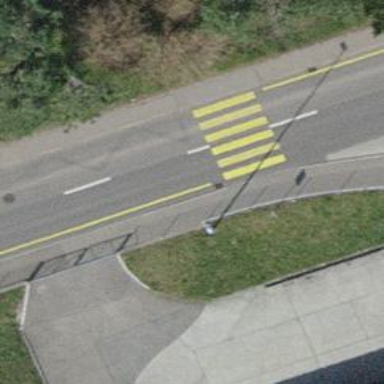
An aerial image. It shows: Uncontrolled zebra crossing on the road.